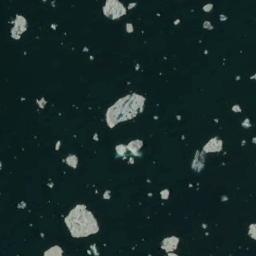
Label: sea_ice